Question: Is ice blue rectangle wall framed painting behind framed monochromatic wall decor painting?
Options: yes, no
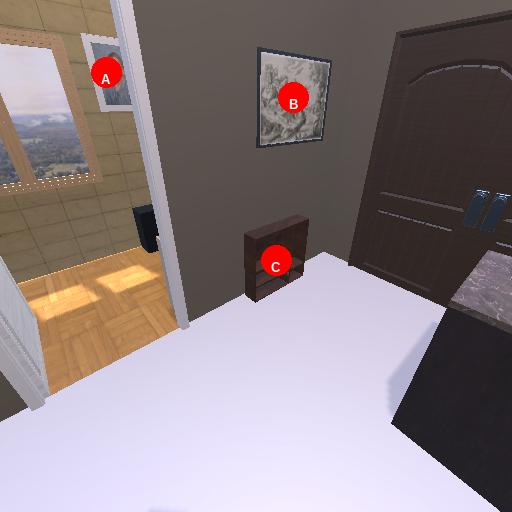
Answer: yes